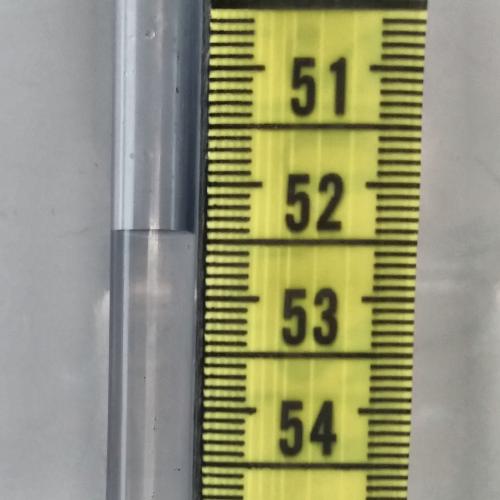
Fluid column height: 52.4 cm